Question: This might be a stupid question. But I have to be sure because I have major problem setting up a simple database in VS2013 using Entity Framework Model First.
I'm trying to complete this tutorial step by step: <URL>
I got stuck at step 3 - Generating the database, and I got this error message when I tried to enter the Server Name:

I really need to know this because right now I can't even get into SQL Server Management Studio without getting the Errormessage "Please reinstall the application". When I installed Sql Server 2012, My OS was Windows 8 and then it worked just fine with windows authentication. But when I upgraded to windows 8.1, this problem occured. I don't know if this is relevant or not...
So, is SQL Server 2012 really needed to make an ASP.NET MVC 5 project in VS2013 with a database solution?
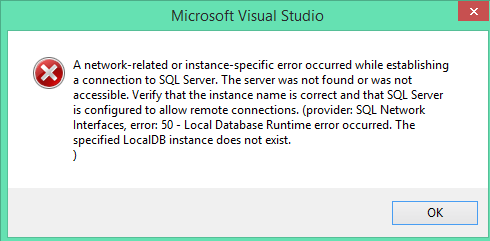
Answer: No it's not needed, as both VS2012 and 13 comes with the smallest db integrated (localdb). Although you have to make sure it's set up and running:
'''
sqllocaldb start v11.0
'''
Use the localdb in your application:
'''
(localdb)11.0
'''
Then you can check its status with a command 'sqllocaldb info'. After the configured in your application, you can manage it through VS2013 - SQL Server Database tab.